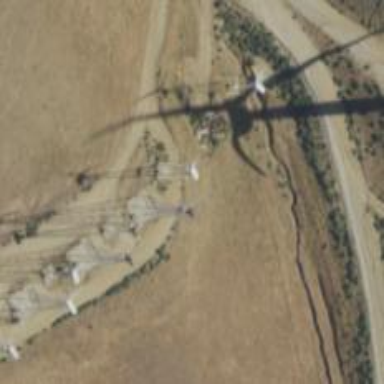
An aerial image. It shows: Wind turbine generating power.